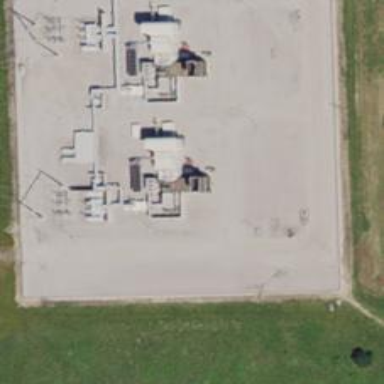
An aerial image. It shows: Gas turbine generator is in use.